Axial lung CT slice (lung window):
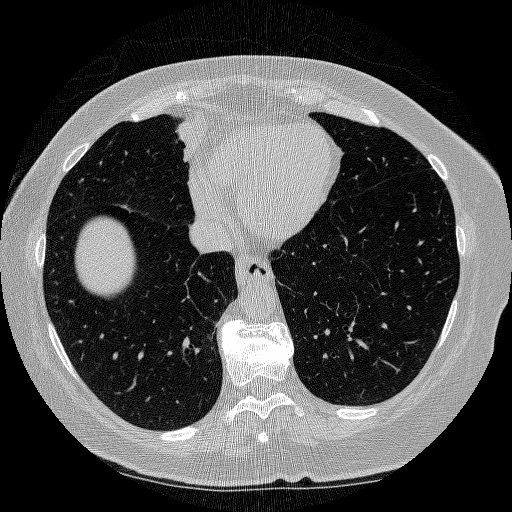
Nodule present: no